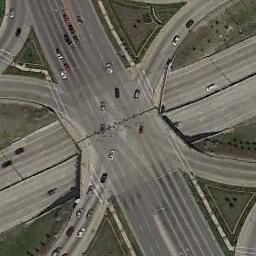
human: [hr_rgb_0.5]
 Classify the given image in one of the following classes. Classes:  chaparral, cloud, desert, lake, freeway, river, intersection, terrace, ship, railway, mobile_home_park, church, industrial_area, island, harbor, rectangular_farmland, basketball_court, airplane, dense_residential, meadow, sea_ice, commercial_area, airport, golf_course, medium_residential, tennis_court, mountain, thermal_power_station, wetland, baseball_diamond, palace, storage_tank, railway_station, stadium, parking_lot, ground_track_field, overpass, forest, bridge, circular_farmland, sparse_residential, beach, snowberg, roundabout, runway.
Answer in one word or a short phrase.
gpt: overpass